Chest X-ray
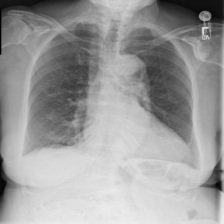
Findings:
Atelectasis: negative
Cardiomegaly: negative
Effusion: negative
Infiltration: negative
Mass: negative
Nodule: negative
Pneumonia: negative
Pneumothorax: negative
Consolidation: negative
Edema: negative
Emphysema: negative
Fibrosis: negative
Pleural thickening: negative
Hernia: negative